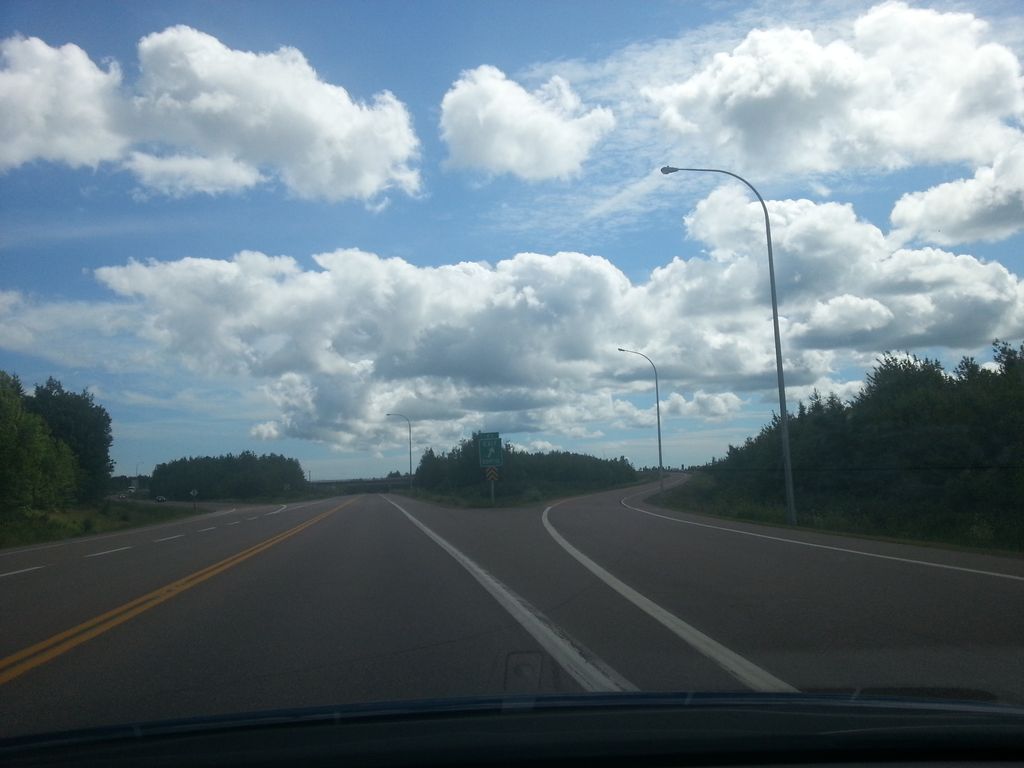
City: charlottetown